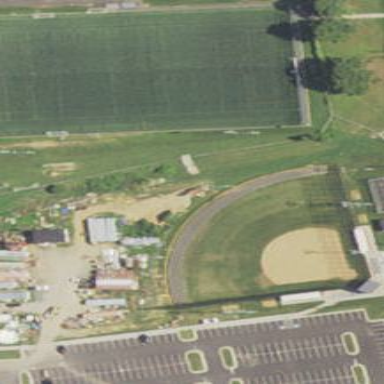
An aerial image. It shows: Softball pitch for leisure and sport activities.